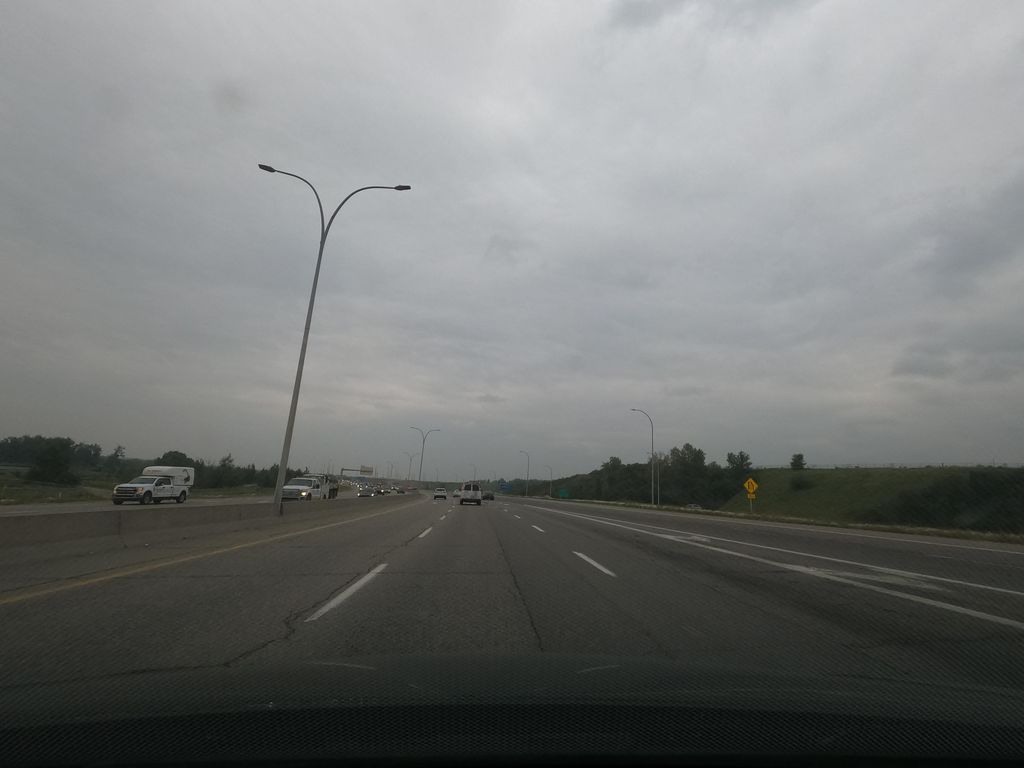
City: calgary